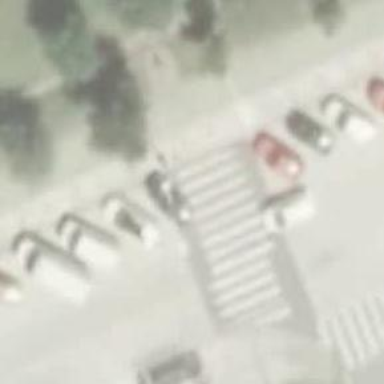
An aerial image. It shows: Uncontrolled zebra crossing with traffic-calming table.